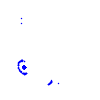
Particle: electron